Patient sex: M
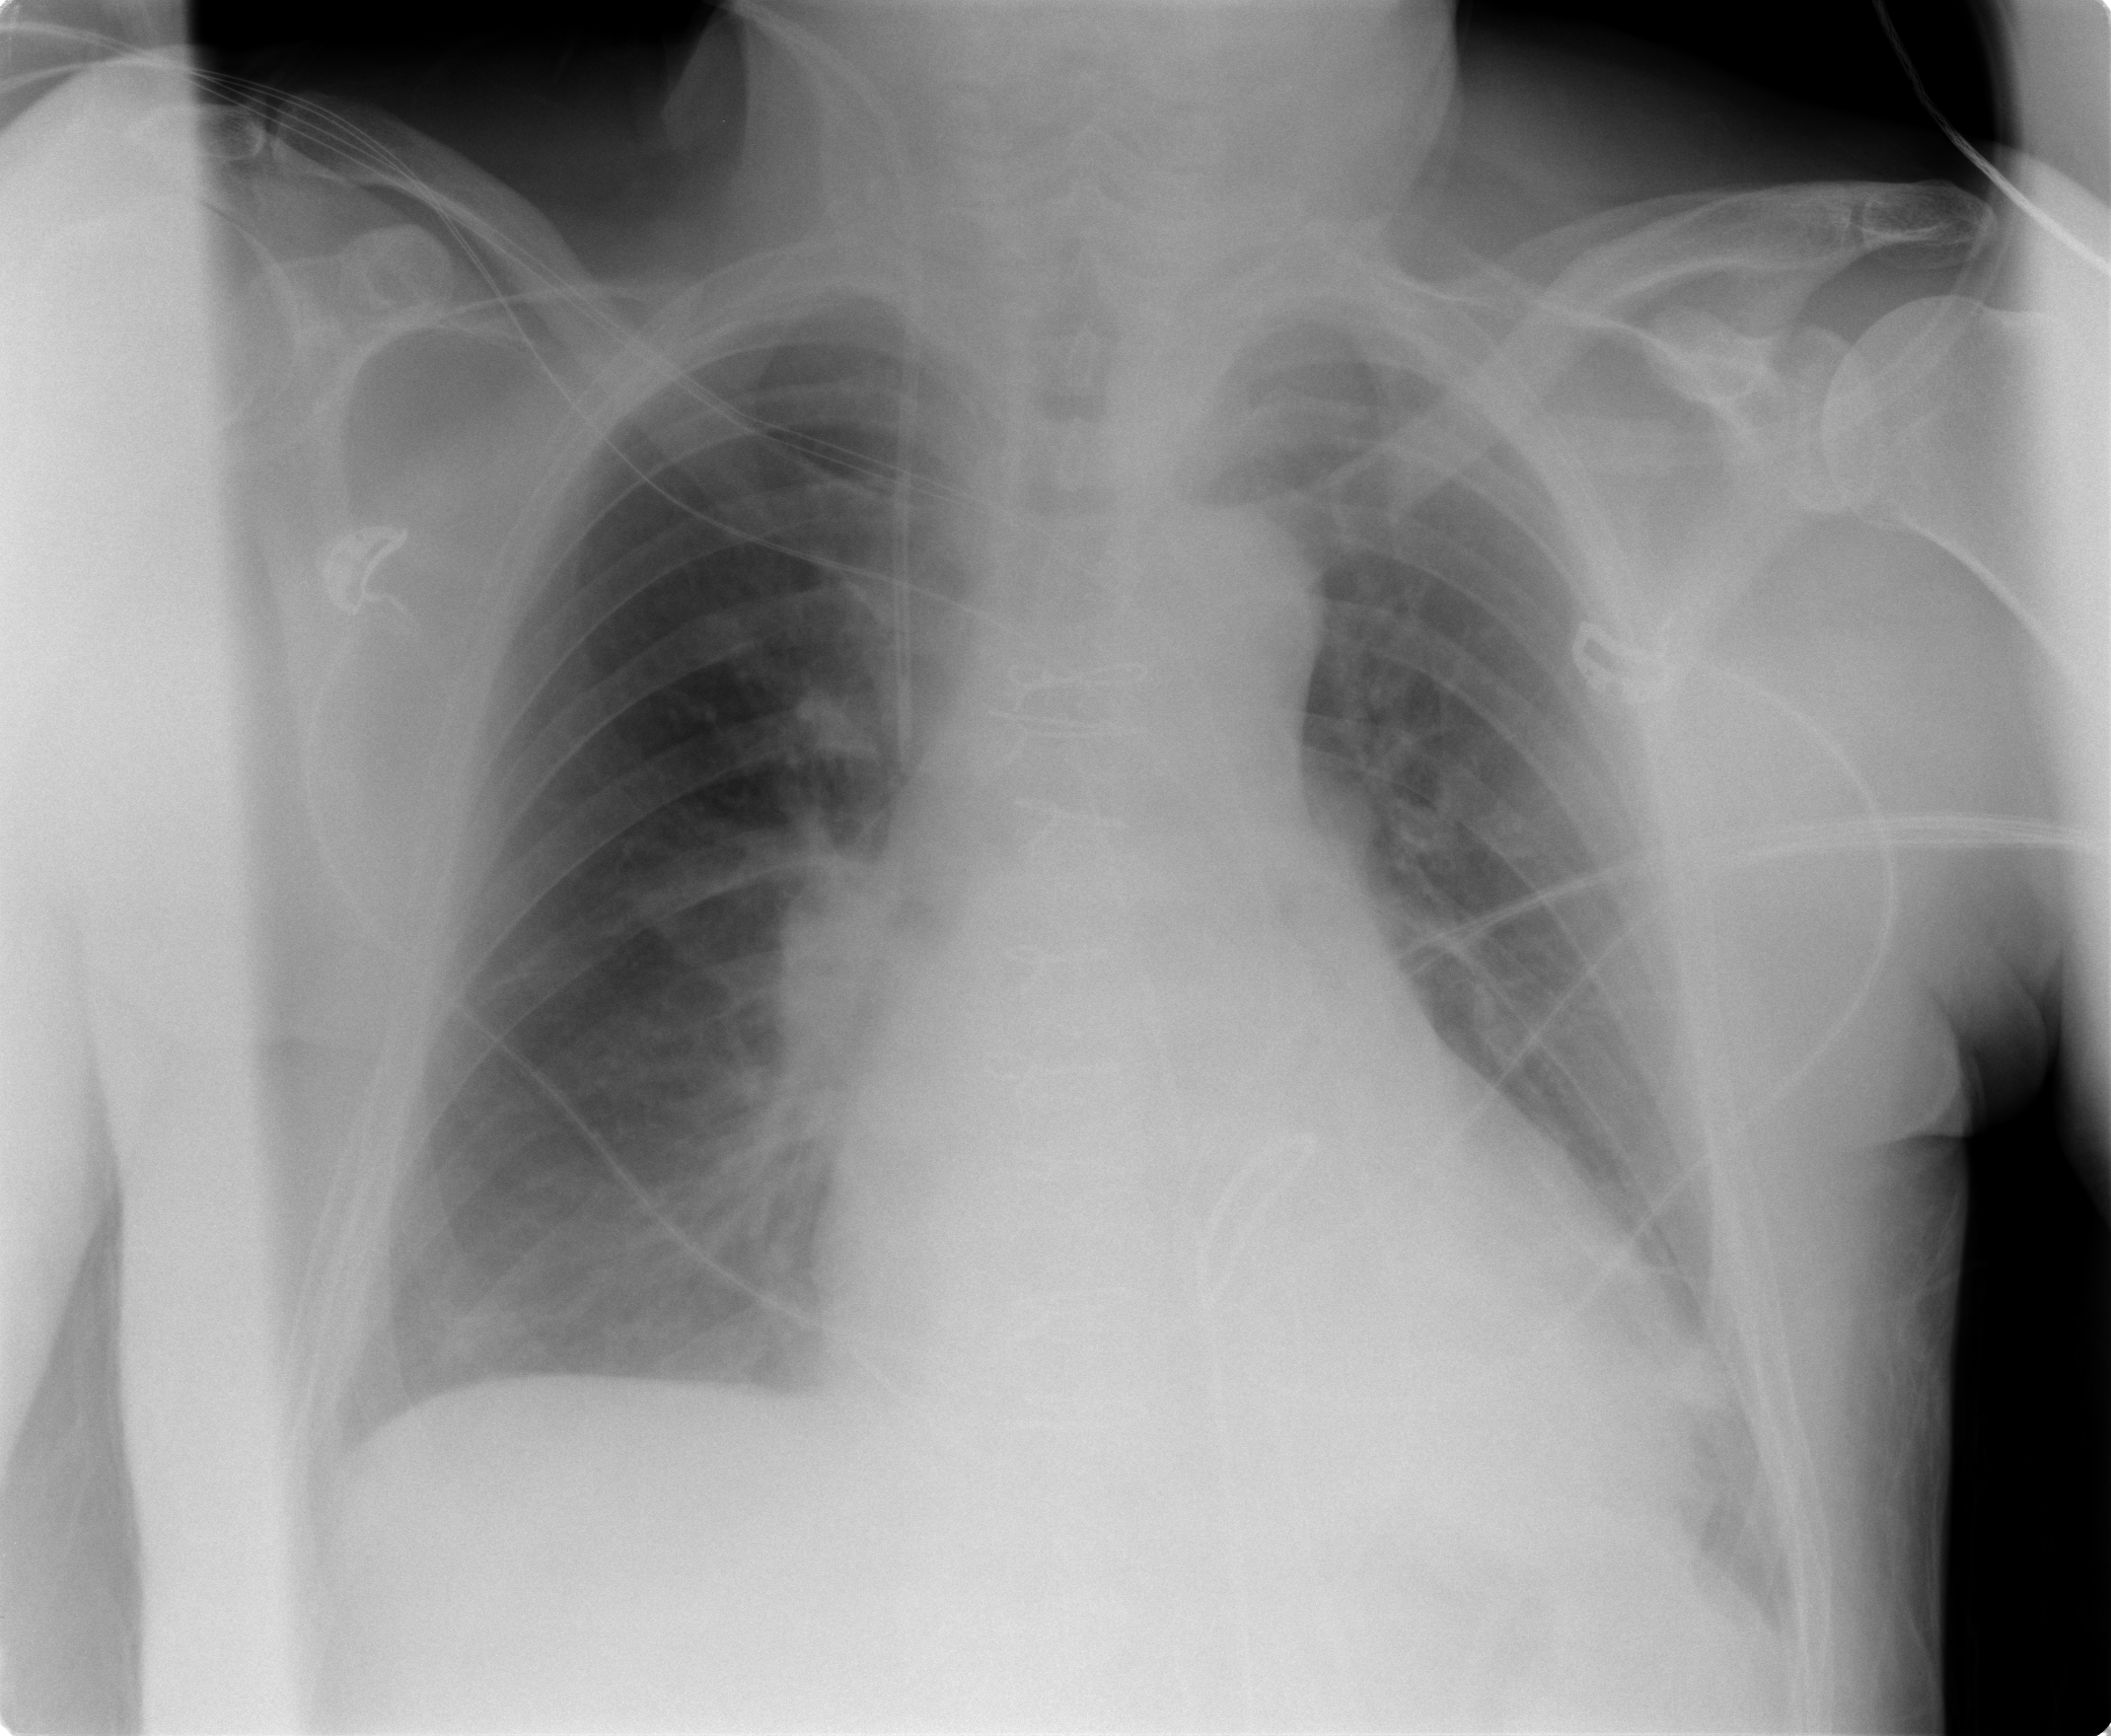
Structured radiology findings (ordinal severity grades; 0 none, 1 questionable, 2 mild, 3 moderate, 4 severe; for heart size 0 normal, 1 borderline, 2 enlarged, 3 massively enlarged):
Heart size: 2
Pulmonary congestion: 0
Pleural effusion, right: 1
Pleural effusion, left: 2
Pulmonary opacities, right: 2
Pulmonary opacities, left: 0
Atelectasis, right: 2
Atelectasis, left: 2